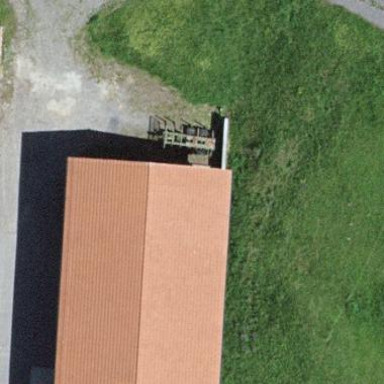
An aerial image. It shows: View of roof of building.